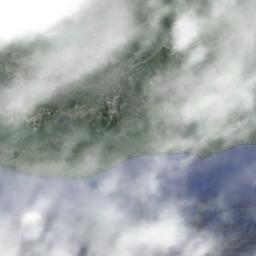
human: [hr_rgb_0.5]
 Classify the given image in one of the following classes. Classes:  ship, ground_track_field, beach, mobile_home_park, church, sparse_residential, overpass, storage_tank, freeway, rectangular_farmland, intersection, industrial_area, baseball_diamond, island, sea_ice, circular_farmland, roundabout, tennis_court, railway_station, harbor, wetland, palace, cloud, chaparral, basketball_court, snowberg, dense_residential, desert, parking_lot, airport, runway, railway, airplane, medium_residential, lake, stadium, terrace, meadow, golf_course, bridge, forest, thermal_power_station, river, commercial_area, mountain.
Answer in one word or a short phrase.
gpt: cloud